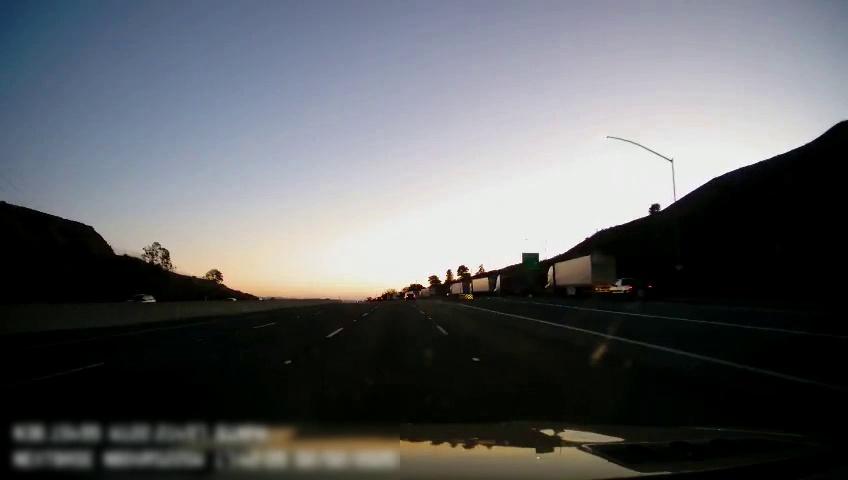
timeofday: Dusk/Dawn/Twilight
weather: Sunny
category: Drivable Space
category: Vehicles | Car
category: Vehicles | Car
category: Vehicles | Truck
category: Vehicles | Truck
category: Vehicles | Truck
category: Vehicles | Truck
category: Vehicles | Truck
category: Vehicles | Car
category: Lanes | Alternate Lane
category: Lanes | Current Lane
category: Lanes | Current Lane
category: Lanes | Alternate Lane
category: Lanes | Alternate Lane
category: Lanes | Alternate Lane
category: Traffic | Signs